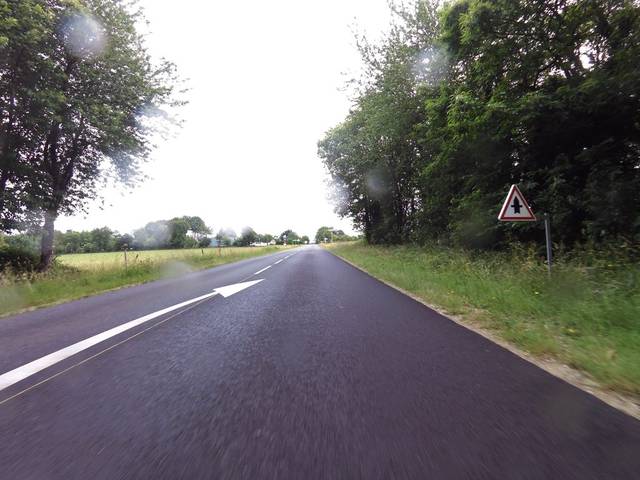
Region: France
Coordinates: 47.731, -2.293